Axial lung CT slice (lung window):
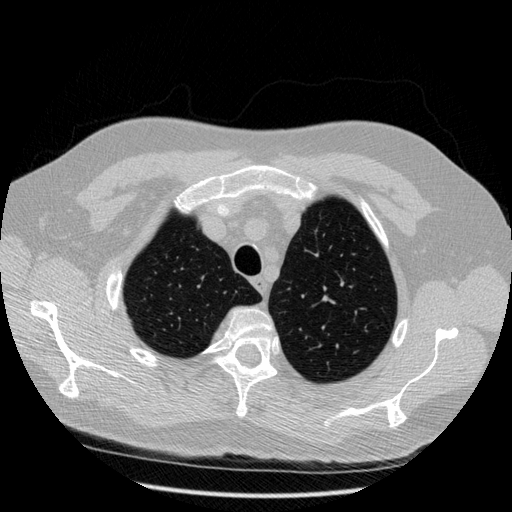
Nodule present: no